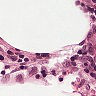
Metastatic tissue present: no